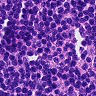
Metastatic tissue present: no